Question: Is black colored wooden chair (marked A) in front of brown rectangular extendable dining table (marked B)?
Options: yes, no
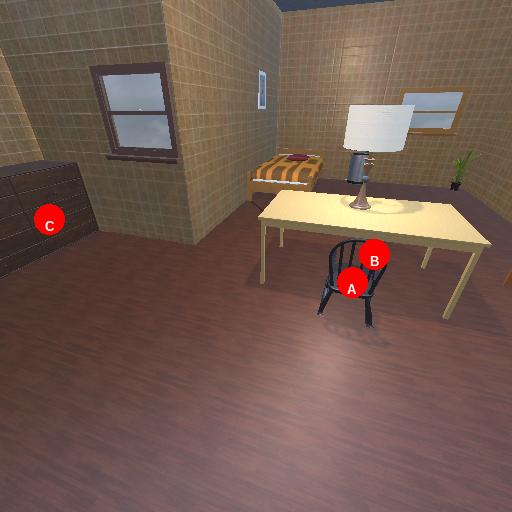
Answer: yes